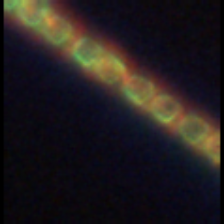
Taxon: Skeletonema
Group: Diatoms